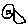
Label: bird